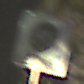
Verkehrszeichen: EndeFahrradzone
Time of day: SunriseSunset
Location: Outdoor (Suburban)
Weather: Clear
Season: NotSpecified
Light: Natural